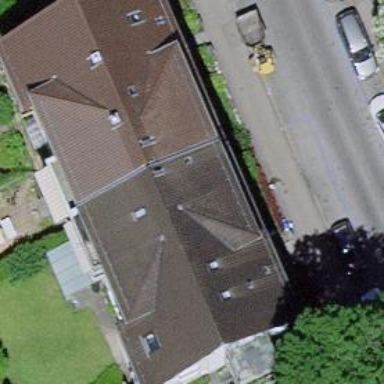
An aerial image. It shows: Image showing building with apartments.